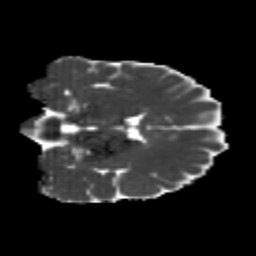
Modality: MD
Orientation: coronal
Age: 22
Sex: male
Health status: healthy
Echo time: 0.074 s